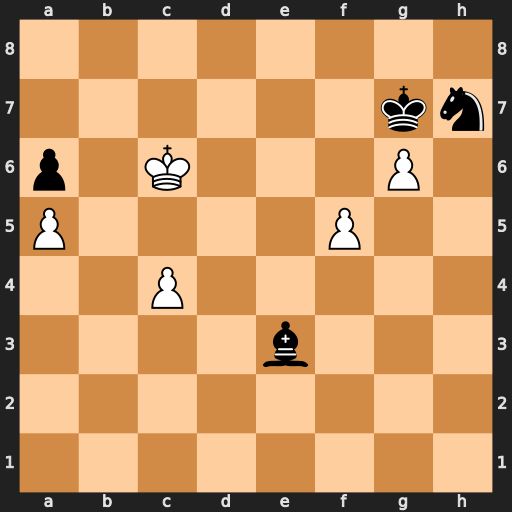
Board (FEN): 8/6kn/p1K3P1/P4P2/2P5/4b3/8/8
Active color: w
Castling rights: -
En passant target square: -
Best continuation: gxh7 Kxh7 Kb7 Kg8 Kxa6